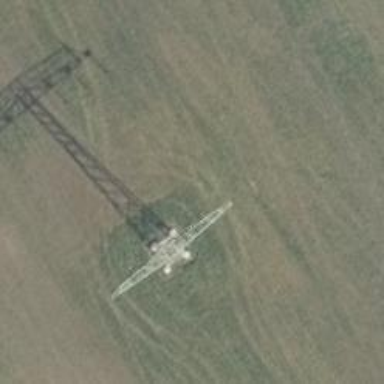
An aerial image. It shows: Power tower.